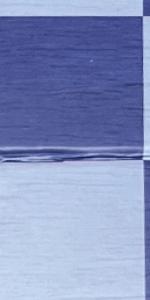
Label: Empty